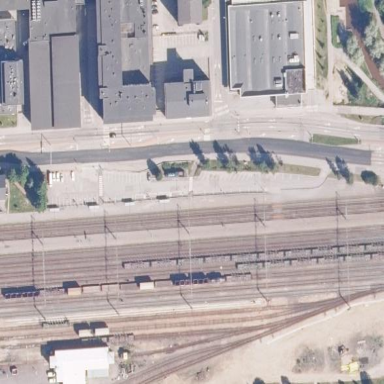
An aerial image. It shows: Platform with shelter for public transport. It is railway platform.